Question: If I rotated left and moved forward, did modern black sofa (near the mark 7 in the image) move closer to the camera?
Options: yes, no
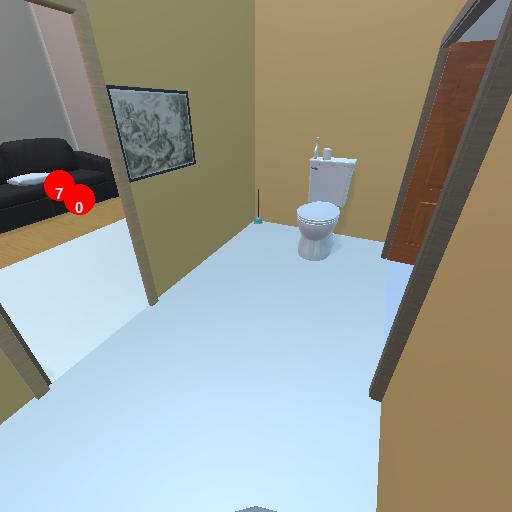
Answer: yes